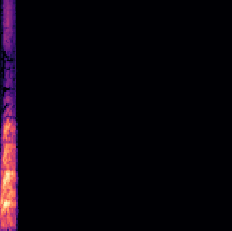
Sound class: Dog